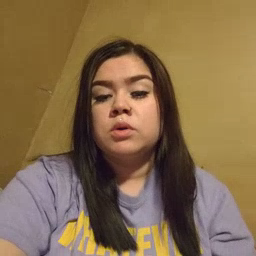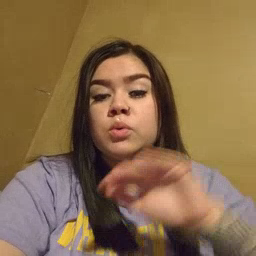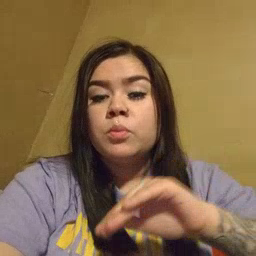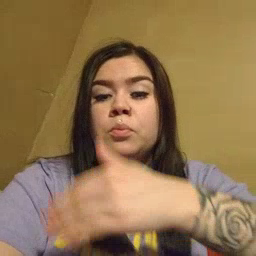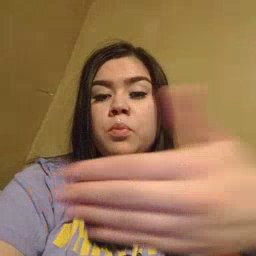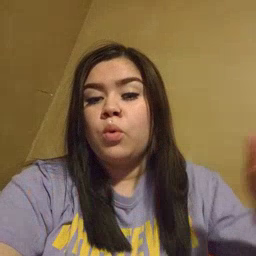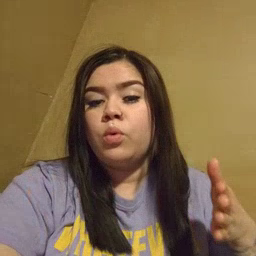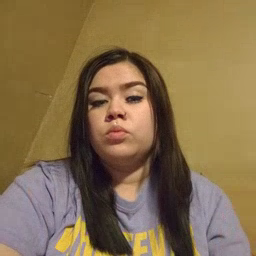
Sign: pool